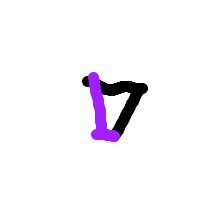
Shape: trapezoid